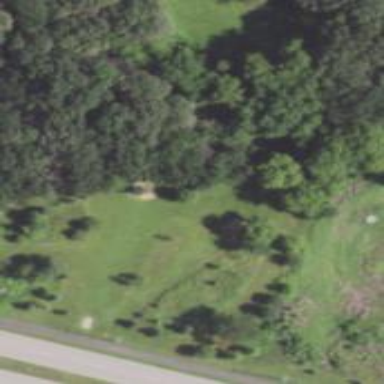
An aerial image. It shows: Disc golf basket.